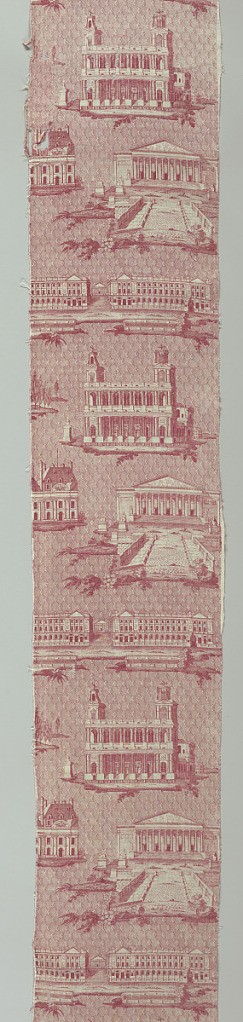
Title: Les Monuments de Paris
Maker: Hartmann et Fils, Munster, France
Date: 1816–20
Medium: cotton Technique: printed by engraved roller on plain weave; mordant for red, printed on white.
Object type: Textile
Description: A late version of the design by Lebas known as "Les Monuments de Paris". Design in red on white background consisting of important architectural sites of Paris such as Les Invalides, Porte Saint Denis, Tuileries Palace, Vendôme Column, Arc de Triomphe de Carrousel, Pantheon, Chambre des Deputés, Place de la Concorde and Saint Sulpice.